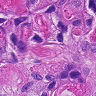
Metastatic tissue present: yes